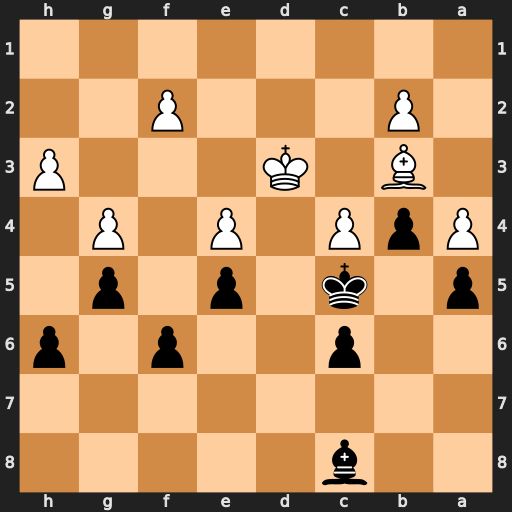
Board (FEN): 2b5/8/2p2p1p/p1k1p1p1/PpP1P1P1/1B1K3P/1P3P2/8
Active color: b
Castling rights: -
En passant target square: -
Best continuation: Be6 Ba2 b3 Bxb3 Kb4 Bd1 Bxc4+